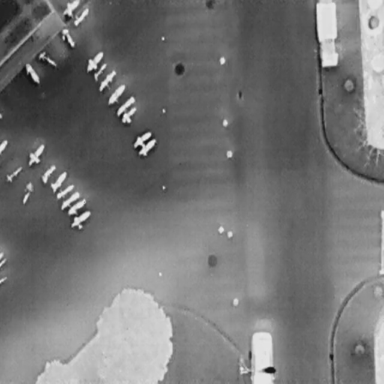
There is a Car in the infrared image.